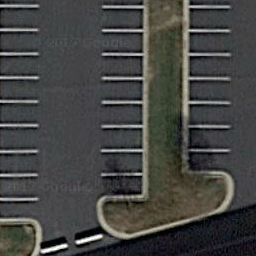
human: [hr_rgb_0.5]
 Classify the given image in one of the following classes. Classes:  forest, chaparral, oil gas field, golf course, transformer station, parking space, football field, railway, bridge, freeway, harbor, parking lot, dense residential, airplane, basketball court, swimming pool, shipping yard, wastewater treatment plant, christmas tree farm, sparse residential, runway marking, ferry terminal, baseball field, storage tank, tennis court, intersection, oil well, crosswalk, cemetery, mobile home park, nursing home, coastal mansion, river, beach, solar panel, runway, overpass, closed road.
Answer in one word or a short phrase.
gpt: parking space